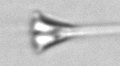
Label: Asterionellopsis_glacialis